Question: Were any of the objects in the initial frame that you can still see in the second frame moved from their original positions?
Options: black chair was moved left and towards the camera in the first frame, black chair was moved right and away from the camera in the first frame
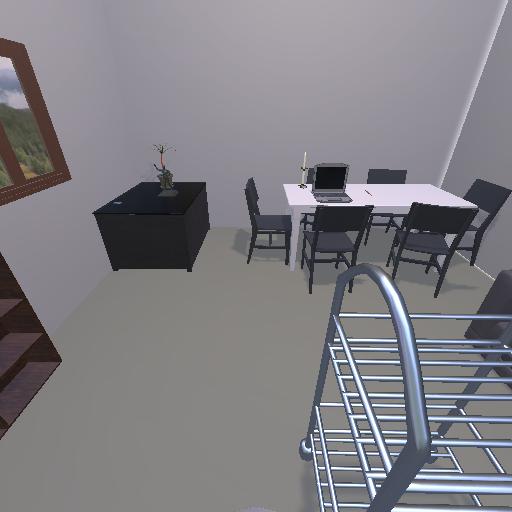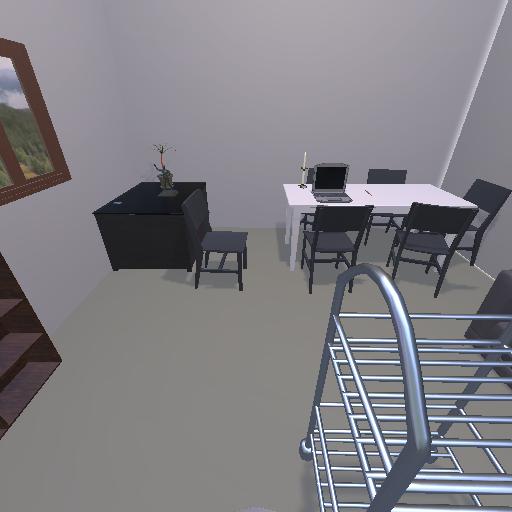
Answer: black chair was moved left and towards the camera in the first frame